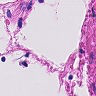
Metastatic tissue present: no